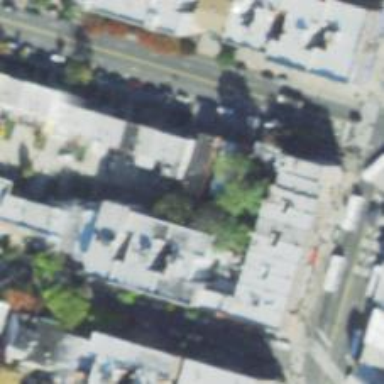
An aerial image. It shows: Alley classified as service road.